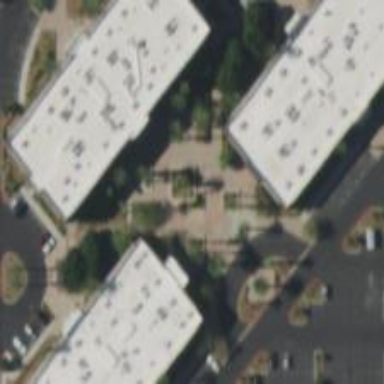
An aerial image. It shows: Commercial building.